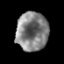
Tissue: prostate
Cell type: T cells
Senescence score: 0.3347
Nuclear area (px): 1210
Mean DAPI intensity: 129.231